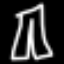
Label: pants